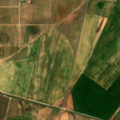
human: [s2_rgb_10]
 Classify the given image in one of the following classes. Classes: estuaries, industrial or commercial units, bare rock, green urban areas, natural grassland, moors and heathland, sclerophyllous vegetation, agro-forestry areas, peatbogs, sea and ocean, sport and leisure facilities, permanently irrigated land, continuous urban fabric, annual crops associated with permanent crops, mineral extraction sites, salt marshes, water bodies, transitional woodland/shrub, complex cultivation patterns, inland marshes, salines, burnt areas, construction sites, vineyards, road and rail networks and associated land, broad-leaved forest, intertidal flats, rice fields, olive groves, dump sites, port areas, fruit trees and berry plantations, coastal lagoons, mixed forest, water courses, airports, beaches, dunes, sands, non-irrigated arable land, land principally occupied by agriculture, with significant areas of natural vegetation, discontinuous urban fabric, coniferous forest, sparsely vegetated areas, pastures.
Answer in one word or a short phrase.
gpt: non-irrigated arable land, permanently irrigated land, olive groves